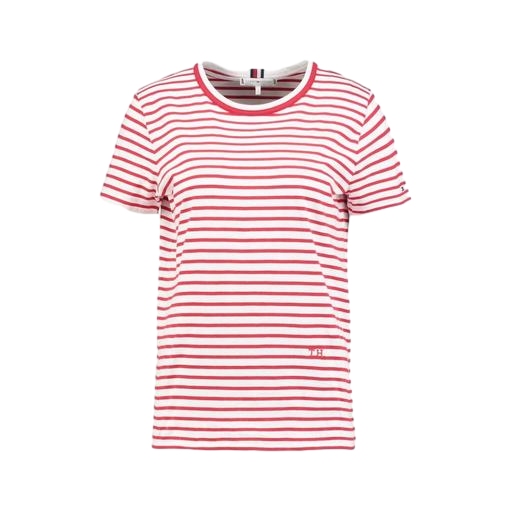
red striped tee, red striped crew tee, striped red and white shirt, white background